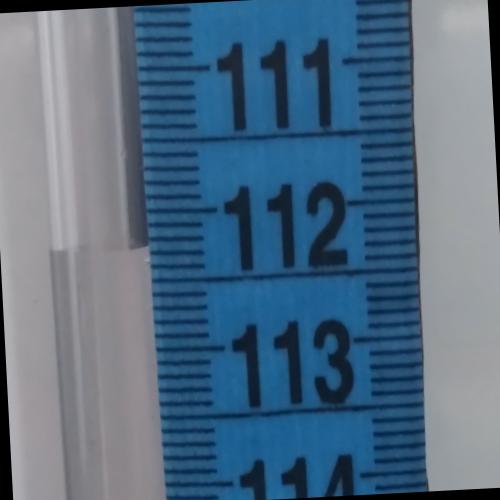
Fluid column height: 112.3 cm